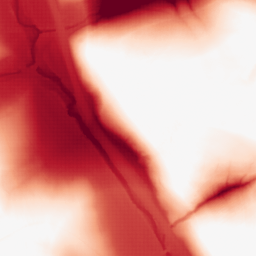
Category: morphological
Decomposition family: tophat
Decomposition parameters: size: 100
mode: black
Upsampling method: sinc_hamming
Upsampling parameters: scale: 8
kernel_size: 16
Upsampling scale: 8